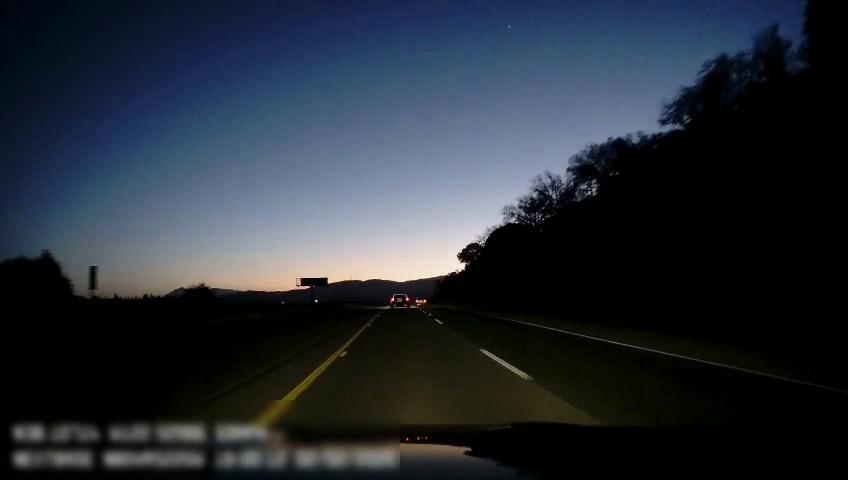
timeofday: Dusk/Dawn/Twilight
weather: Sunny
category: Drivable Space
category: Vehicles | Car
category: Vehicles | Car
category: Lanes | Current Lane
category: Lanes | Current Lane
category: Lanes | Alternate Lane